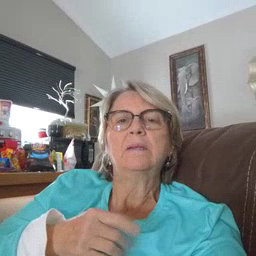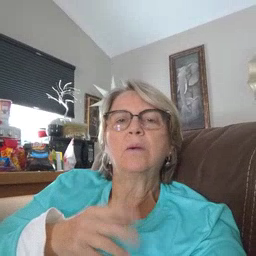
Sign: taste